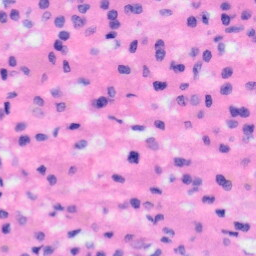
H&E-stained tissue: Liver